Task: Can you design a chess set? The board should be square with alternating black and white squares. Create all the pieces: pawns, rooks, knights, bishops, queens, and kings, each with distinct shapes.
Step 5257:
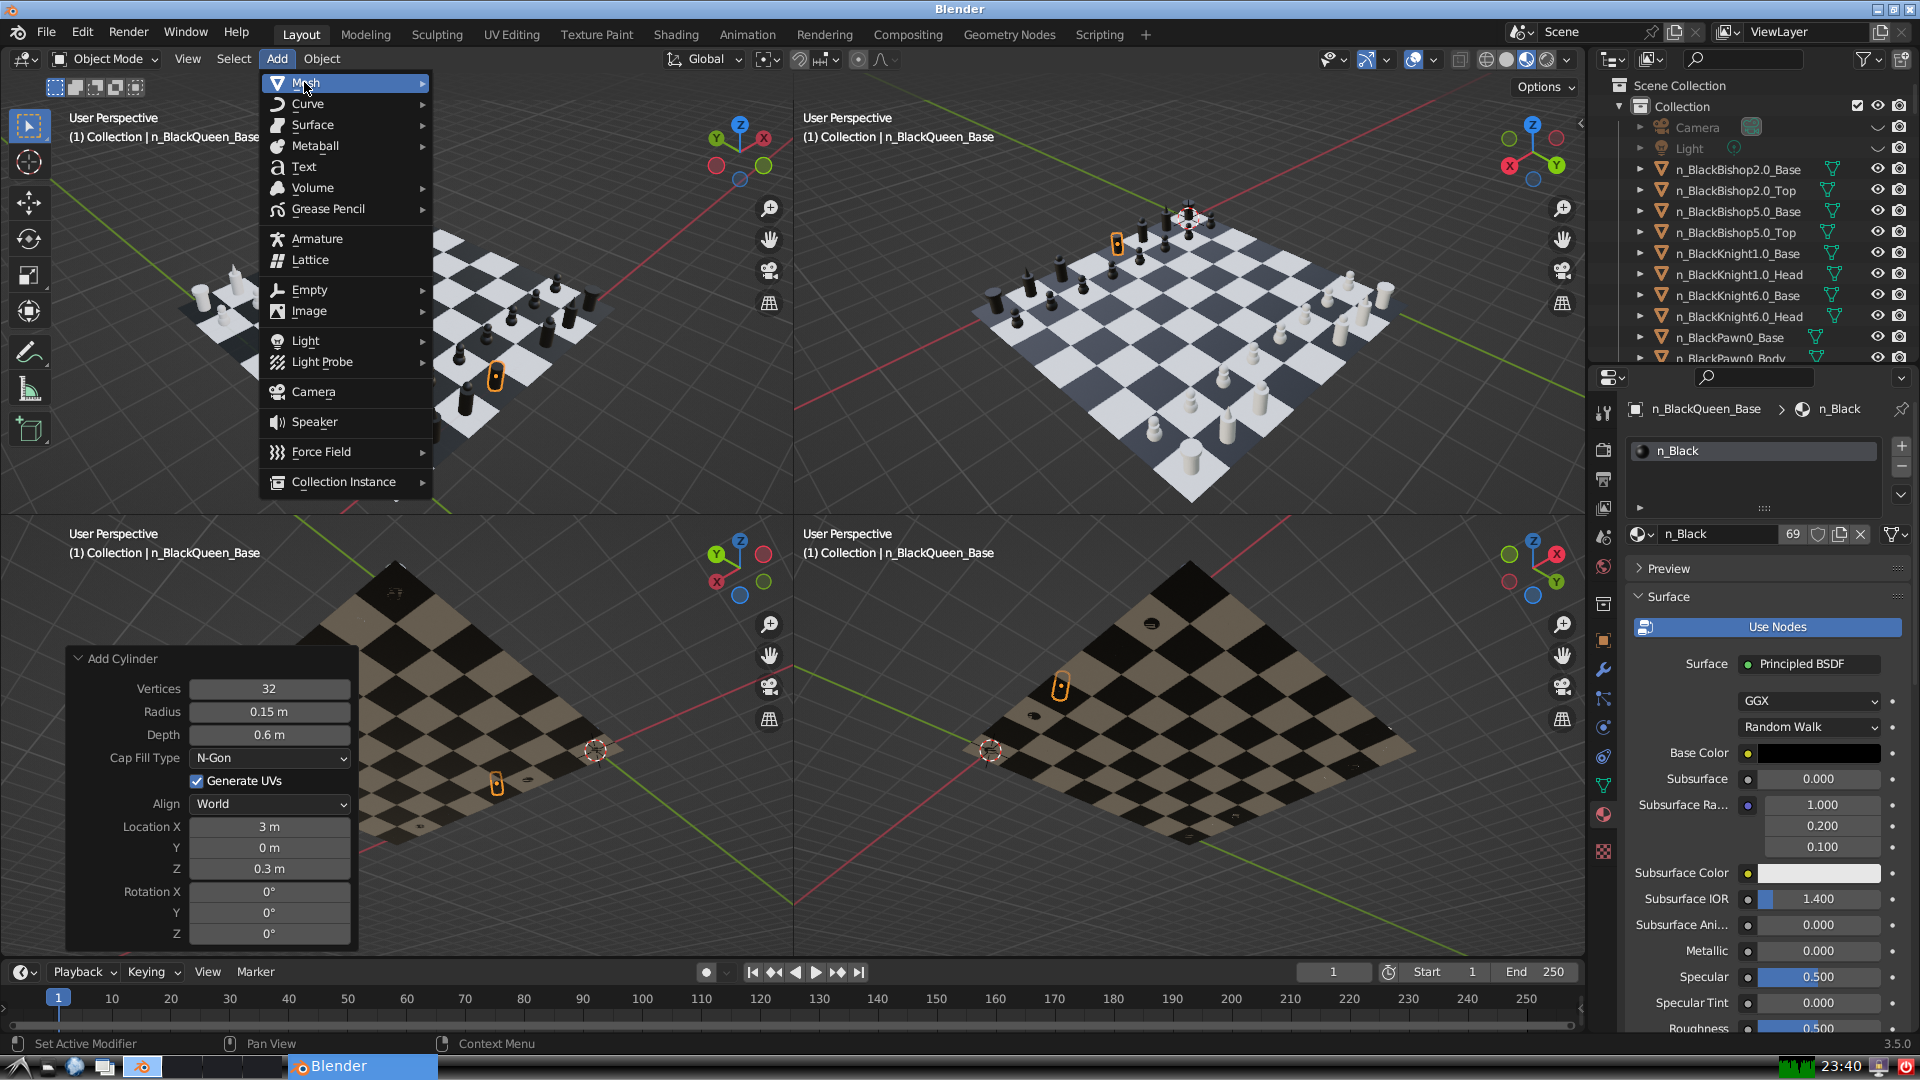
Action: {"mouse_move": [499, 144]}